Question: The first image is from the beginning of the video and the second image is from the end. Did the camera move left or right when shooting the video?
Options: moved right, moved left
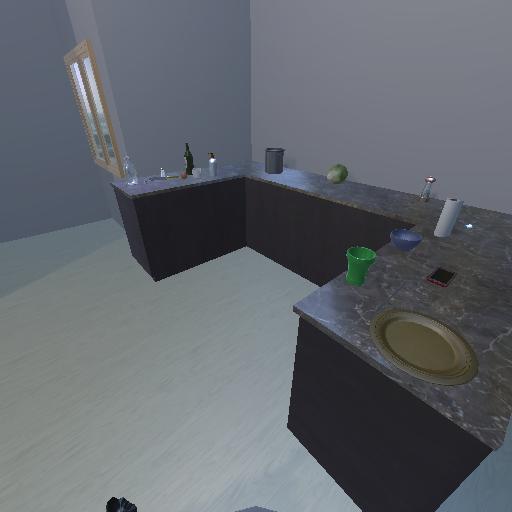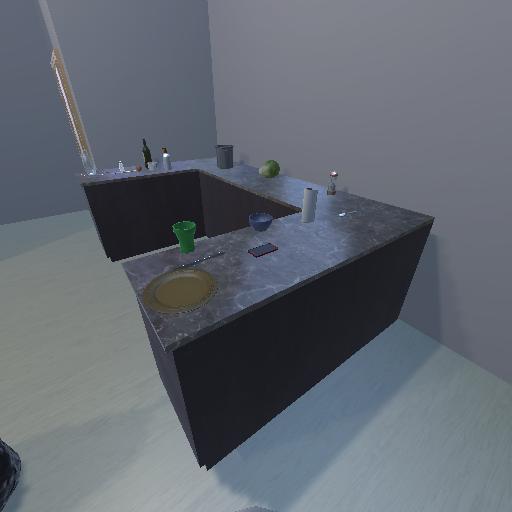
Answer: moved right